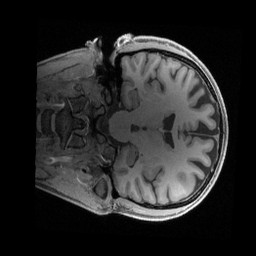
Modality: T1w
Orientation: coronal
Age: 38
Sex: female
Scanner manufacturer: siemens
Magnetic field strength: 3 T
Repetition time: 2.4 s
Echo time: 0.00241 s